Question: Normally, to center an instance on the stage to another vertically horizontally, you can use simple logic and by referencing width, height, x and y co-ordinates of the symbols involved.
This seems impossible in-situ, because Textfield.height and Textfield.textHeight report incorrect values. They bring back the same values, which don't reflect the actual height of the instance on the stage.

<URL>
Thanks.
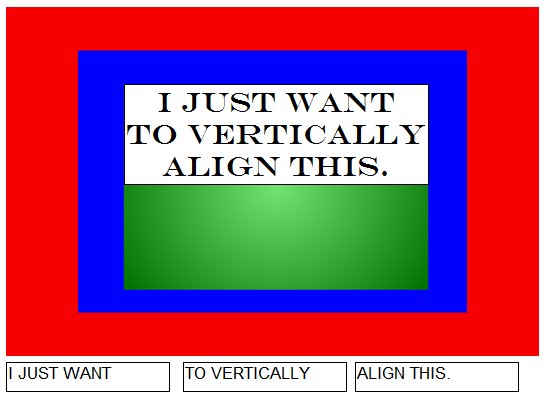
Answer: The height of the TextField does not relate to the Height of the text itself.
Text height can change for a number of reasons.
A good example would be the font family and font sizes.
You need to use text metrics to get that info.
<URL>
[EDIT]
per your comments the last line of your scaleTextToFitInTextField function should do this.
you need to find the center of both objects and subtract them then add the offset
'''
txt.x = cont.width/2 - txt.width/2 + cont.x
txt.y = cont.height/2 - txt.height/2 + cont.y
'''
[EDIT EDIT]
Also remove these 2 lines as they are now redundant
'''
red.tf.x = red.mchammer.x;
red.tf.y = red.mchammer.y;
'''